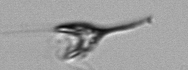
Label: Pyramimonas_longicauda